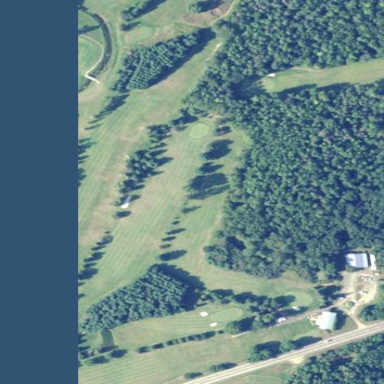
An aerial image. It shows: Golf course.